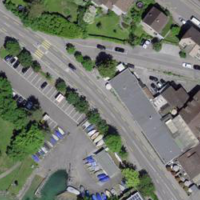
EUNIS habitat code: 54
Species observed at this site:
Papilio machaon